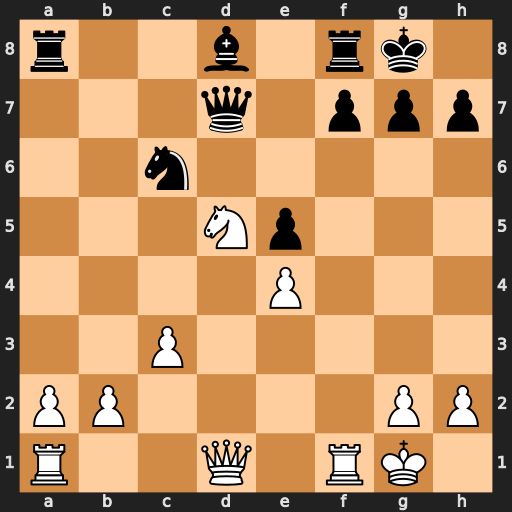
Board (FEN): r2b1rk1/3q1ppp/2n5/3Np3/4P3/2P5/PP4PP/R2Q1RK1
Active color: w
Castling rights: -
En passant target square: -
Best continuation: Nf6+ Bxf6 Qxd7